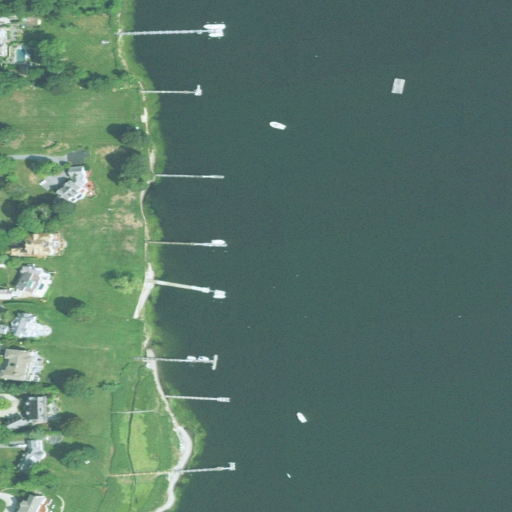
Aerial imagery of bar in Rhode Island named Upper Middle Ground containing open water, low intensity development, open development, medium intensity development, herbaceous wetlands, high intensity development, and deciduous forest